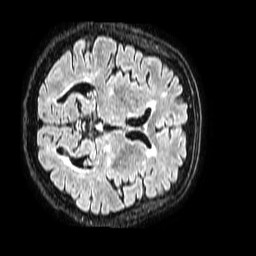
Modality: FLAIR
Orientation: axial
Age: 63
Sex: female
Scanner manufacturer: philips
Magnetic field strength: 1.5 T
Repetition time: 4.8 s
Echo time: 0.3 s